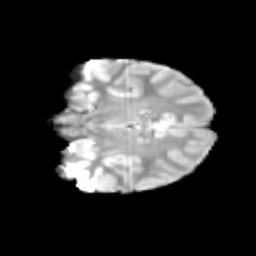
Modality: T2w
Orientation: coronal
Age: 11
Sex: female
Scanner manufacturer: siemens
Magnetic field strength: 3 T
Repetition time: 3.8 s
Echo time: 0.07 s